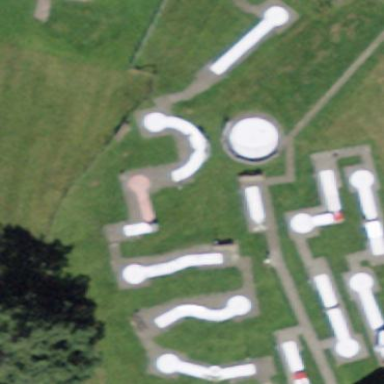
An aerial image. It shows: Miniature golf leisure land.